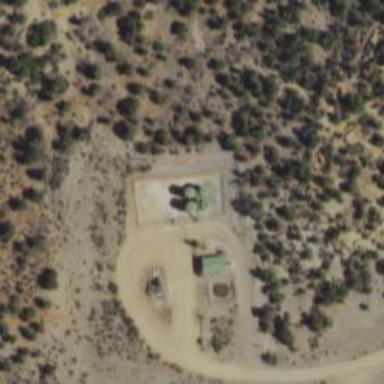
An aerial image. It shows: Storage tank that is man-made.